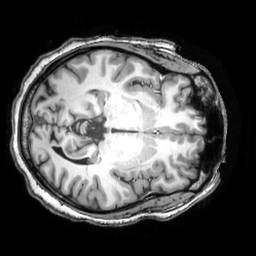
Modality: T1w
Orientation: axial
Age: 36
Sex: male
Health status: healthy
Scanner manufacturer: philips
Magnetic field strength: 3 T
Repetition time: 0.008215 s
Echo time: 0.003763 s